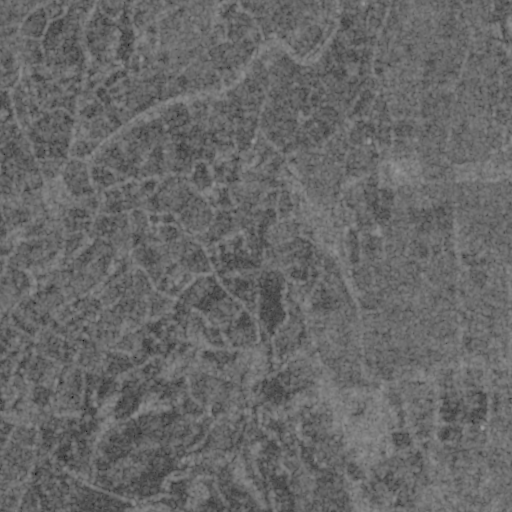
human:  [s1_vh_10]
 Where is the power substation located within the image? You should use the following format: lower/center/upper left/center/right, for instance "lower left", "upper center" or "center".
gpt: The power substation is located in the upper right of the image.
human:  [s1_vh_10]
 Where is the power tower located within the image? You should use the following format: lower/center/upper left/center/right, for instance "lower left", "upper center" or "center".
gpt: The power tower is located in the upper right of the image.
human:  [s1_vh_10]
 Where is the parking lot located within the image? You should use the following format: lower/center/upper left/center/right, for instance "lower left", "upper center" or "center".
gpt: There is no parking lot in the image.

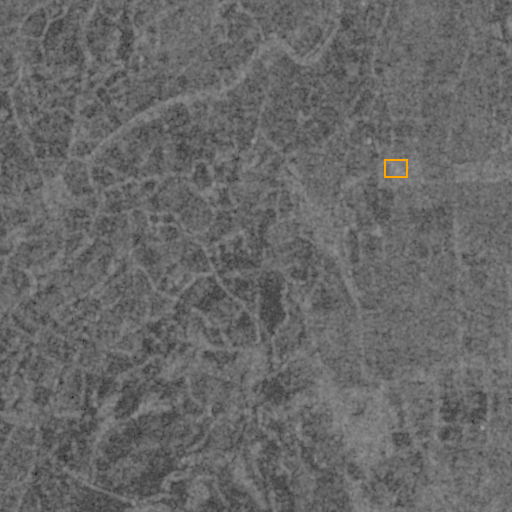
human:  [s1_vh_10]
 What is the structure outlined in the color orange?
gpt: The structure outlined in orange is a power substation.
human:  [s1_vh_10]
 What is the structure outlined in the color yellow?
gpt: There is no yellow outline.